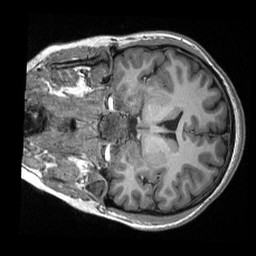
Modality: T1w
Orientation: coronal
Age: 19
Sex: female
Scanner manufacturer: siemens
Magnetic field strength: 3 T
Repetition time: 2.3 s
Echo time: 0.00308 s